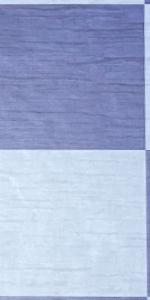
Label: Empty